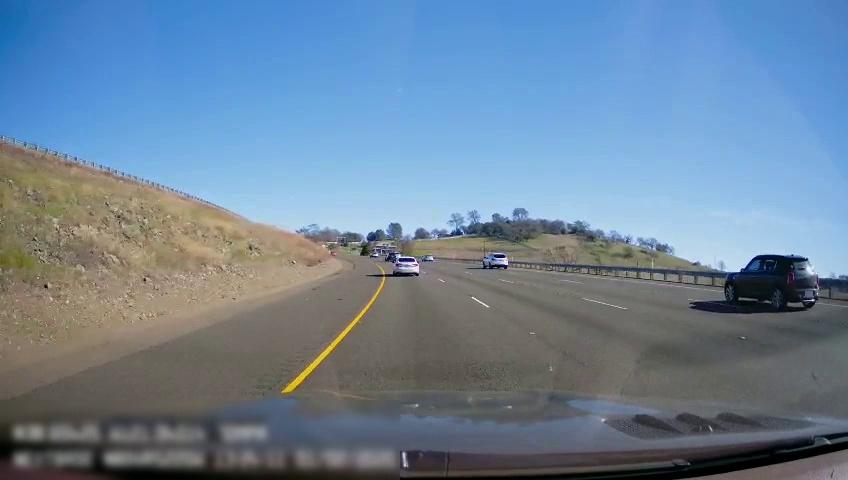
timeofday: Day
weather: Sunny
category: Drivable Space
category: Vehicles | Car
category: Vehicles | Car
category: Vehicles | SUV
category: Vehicles | SUV
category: Vehicles | Car
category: Vehicles | SUV
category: Lanes | Current Lane
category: Lanes | Current Lane
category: Lanes | Alternate Lane
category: Lanes | Alternate Lane
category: Lanes | Alternate Lane